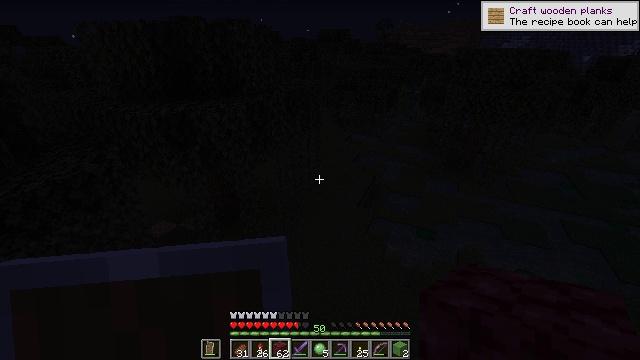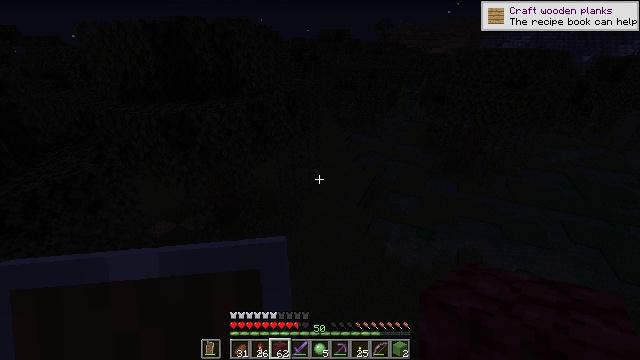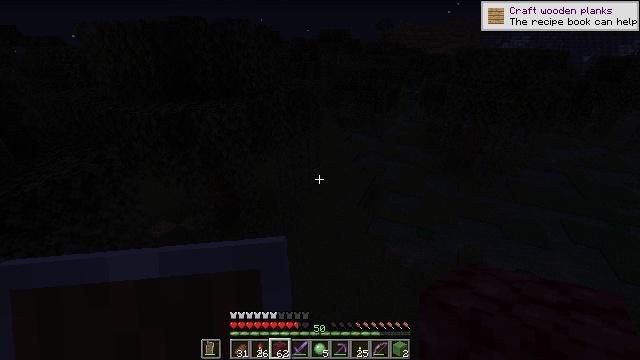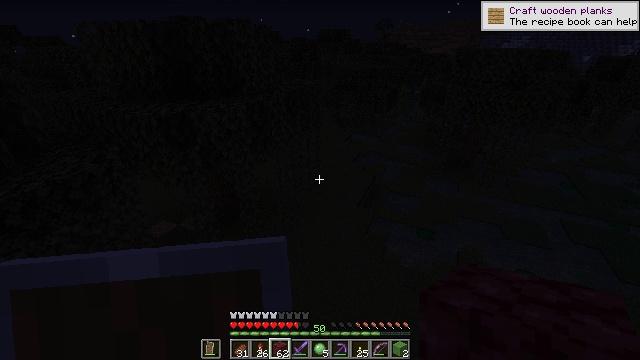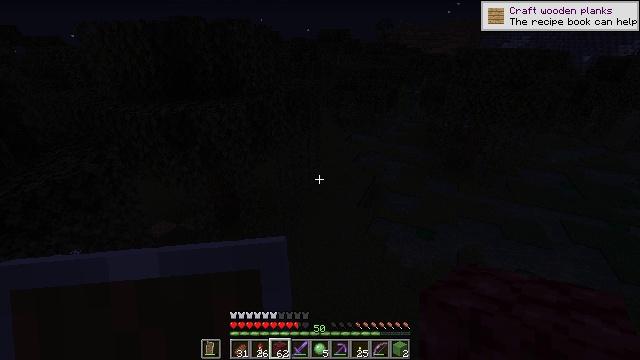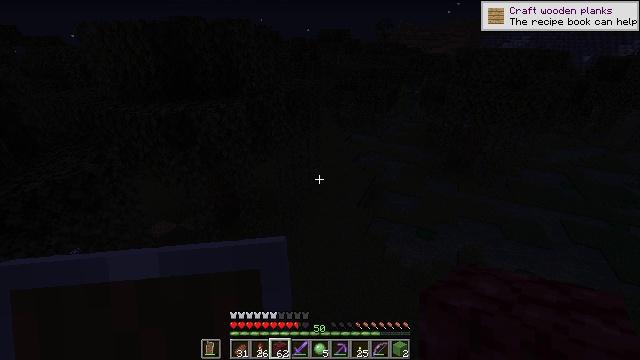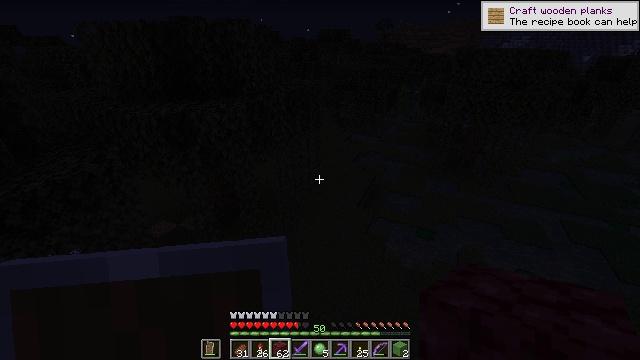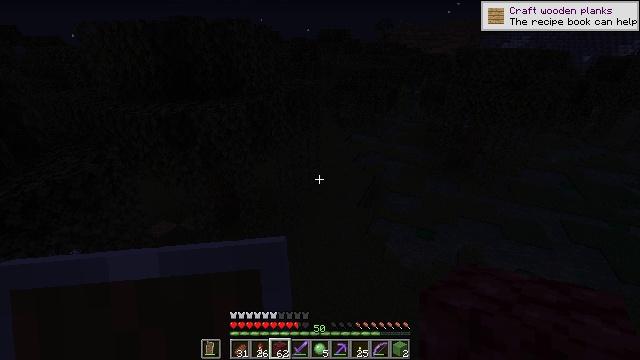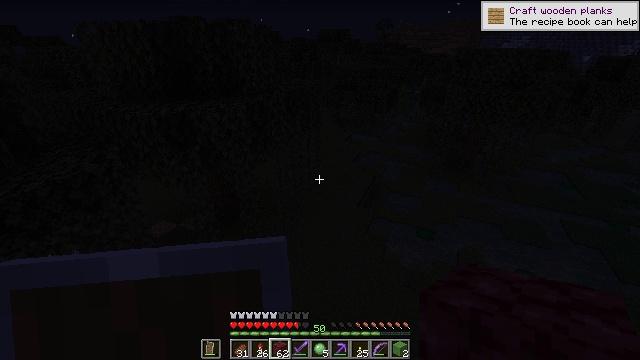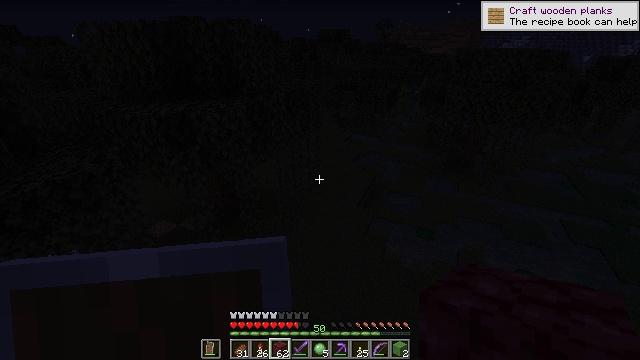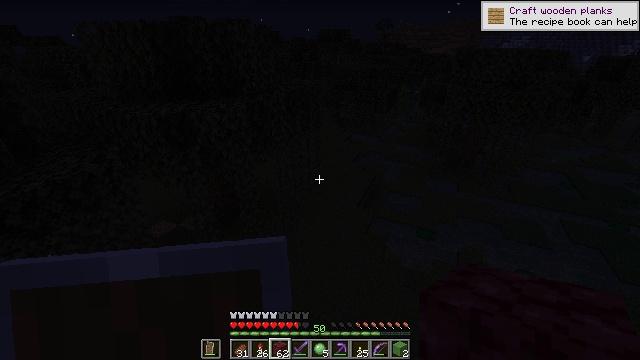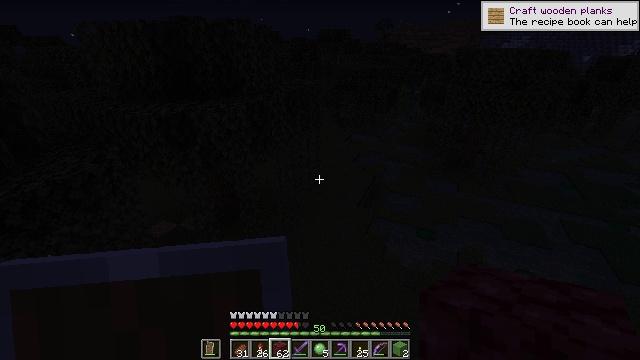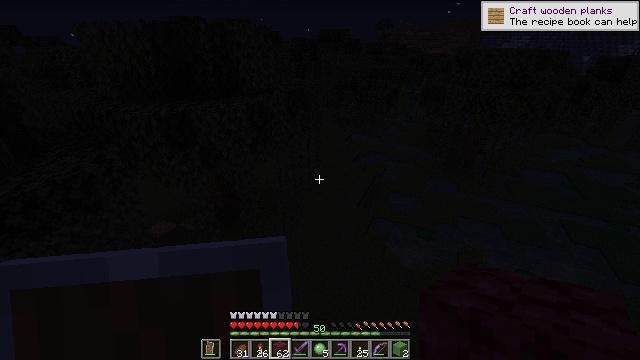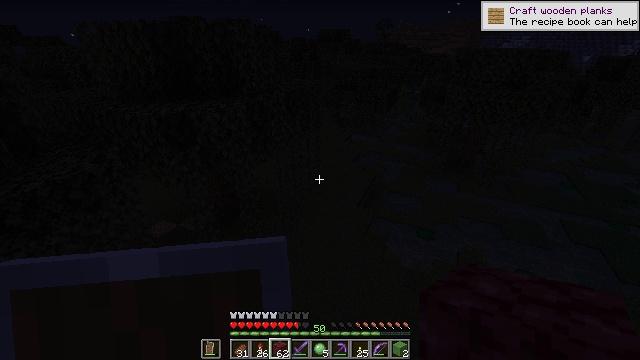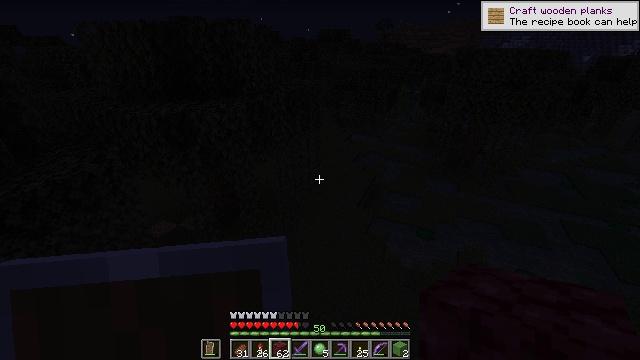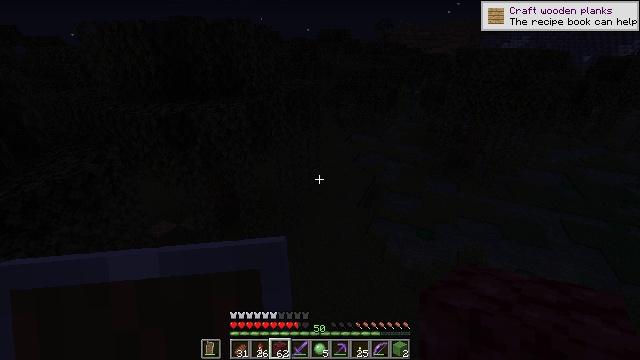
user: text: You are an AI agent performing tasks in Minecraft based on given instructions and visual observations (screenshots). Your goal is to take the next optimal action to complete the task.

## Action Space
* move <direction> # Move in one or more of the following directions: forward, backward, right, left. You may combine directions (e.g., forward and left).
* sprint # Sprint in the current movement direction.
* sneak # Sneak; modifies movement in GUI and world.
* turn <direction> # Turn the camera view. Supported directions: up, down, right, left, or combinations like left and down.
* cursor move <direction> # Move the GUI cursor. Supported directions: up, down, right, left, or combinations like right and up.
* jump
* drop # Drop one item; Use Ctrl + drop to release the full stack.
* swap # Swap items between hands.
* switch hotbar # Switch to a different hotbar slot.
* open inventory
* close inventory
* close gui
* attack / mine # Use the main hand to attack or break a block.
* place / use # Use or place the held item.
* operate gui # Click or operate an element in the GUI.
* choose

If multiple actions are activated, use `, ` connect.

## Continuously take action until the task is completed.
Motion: motion action
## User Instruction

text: Kill enemies.
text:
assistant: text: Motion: no_op
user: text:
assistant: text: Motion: no_op
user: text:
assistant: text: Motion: no_op
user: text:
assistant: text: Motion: no_op
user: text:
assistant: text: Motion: no_op
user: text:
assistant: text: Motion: no_op
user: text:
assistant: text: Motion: no_op
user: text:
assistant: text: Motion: no_op
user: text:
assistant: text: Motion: no_op
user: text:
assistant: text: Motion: no_op
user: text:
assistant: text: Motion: no_op
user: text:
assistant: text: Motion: no_op
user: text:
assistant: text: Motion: no_op
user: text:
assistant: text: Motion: no_op
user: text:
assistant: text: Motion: no_op
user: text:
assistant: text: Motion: no_op
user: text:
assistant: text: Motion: no_op
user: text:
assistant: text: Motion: no_op
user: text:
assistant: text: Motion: no_op
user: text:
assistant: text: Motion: no_op
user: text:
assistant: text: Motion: no_op
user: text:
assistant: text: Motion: no_op
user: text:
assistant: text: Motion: no_op
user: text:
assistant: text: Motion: no_op
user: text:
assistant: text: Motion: no_op
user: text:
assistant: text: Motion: no_op
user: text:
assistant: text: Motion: no_op
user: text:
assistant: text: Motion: no_op
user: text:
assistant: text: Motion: no_op
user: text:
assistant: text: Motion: no_op